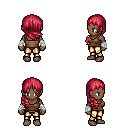
a pixel art fantasy rpg character, female body template, human, dark skin, brown pirate shirt, gold greaves, ruby red right-swept hairstyle, white cloth bandages, four views (front, back, left, right), 2x2 character sprite sheet, small pixel art, hard edges, no anti-aliasing